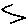
Label: zigzag